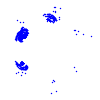
Particle: kaon